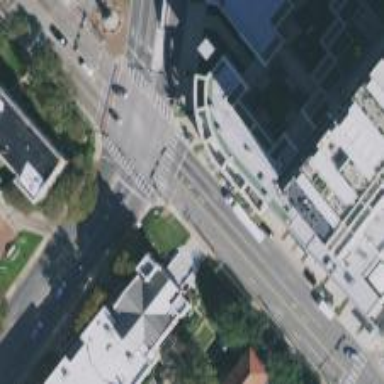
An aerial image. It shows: Secondary road with separate sidewalks.